Question: In shorts, my desired screen layout is basically a user profile (iOS 7 + Xcode 5). I used UIScrollView as the top level view.

The region with black background will show user photos. I'm wondering if I could use a UICollectionView here, or there's a better way to implement it. The UICollectionView in this case shouldn't be able to scroll itself, it just shows all cells, while the scrolling work is handled by the outermost UIScrollView.
I read following posts:
<URL>
<URL>
<URL>
Some said it's not possible (or at least, weird) implemeting UICollectionView inside UIScrollView because UIScrollView is UICollectionView's superclass which leads to unexpected behaviour. Some said it should be implemented in another way (but I didn't see a clear suggestion).
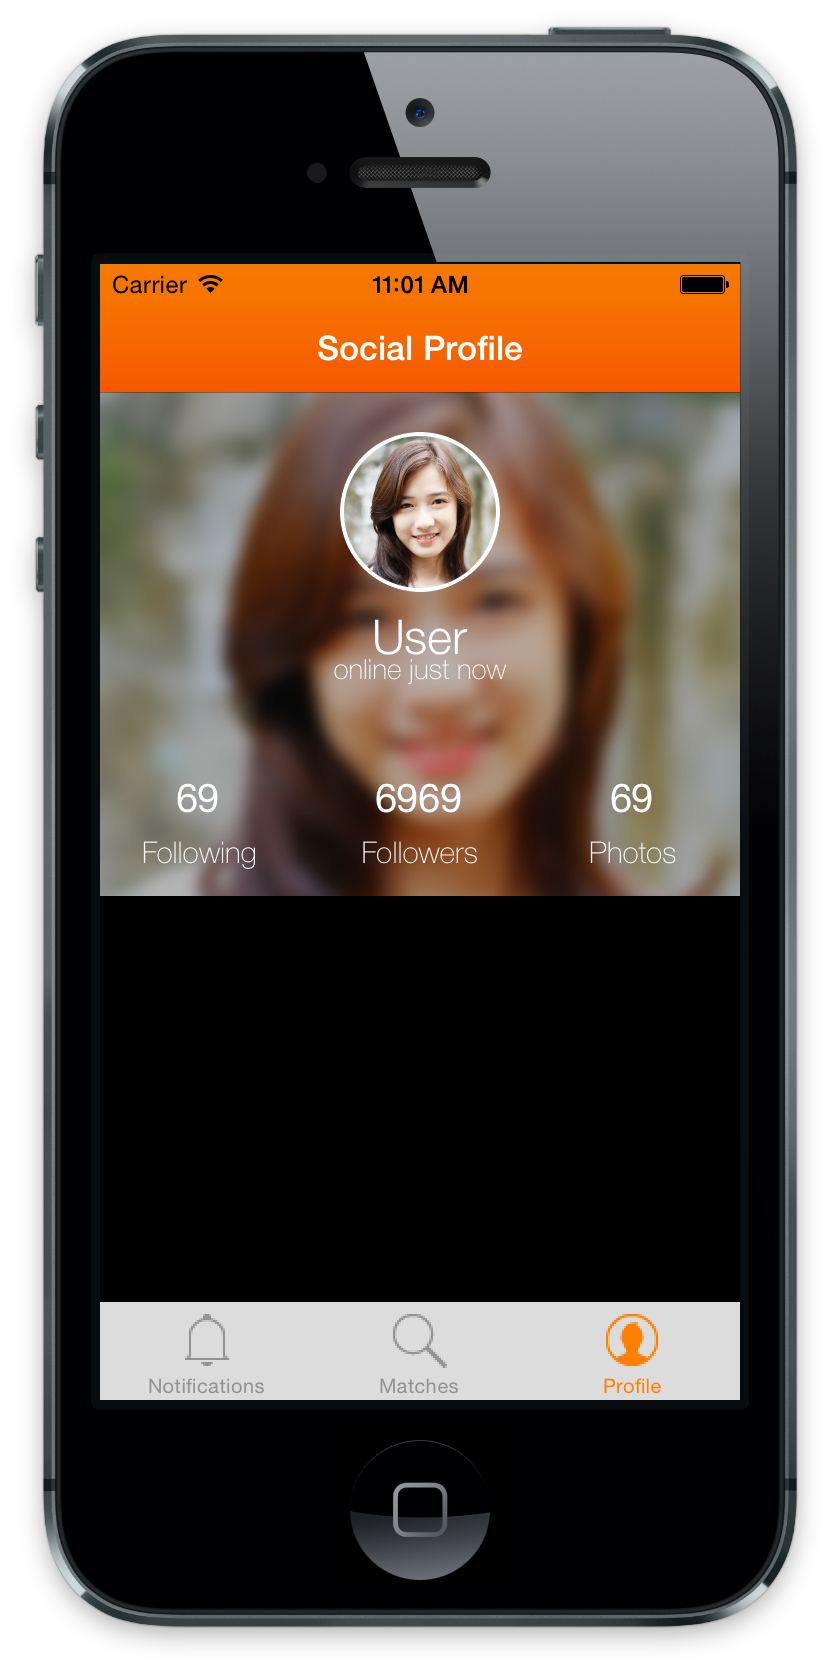
Answer: Yes, you can put a 'UICollectionView' inside a 'UIScrollView'. <URL>. And each row of icons scrolls horizontally - each row is a 'UICollectionView'.
However, it's not clear why need to put a collection view inside a scroll view. It sounds like you only want the photos view to scroll, so just make the photos view be a collection view. Why do you need to put the collection view inside a scroll view?
### UPDATE
Just use a collection view. Set the header of section 0 to the profile info view. You don't need a scroll view.
If you put all the photos in one section, you can set up the header in your storyboard with no code. If you use multiple sections, you'll need to implement 'collectionView:layout:referenceSizeForHeaderInSection:' in your delegate and 'collectionView:viewForSupplementaryElementOfKind:atIndexPath:' in your data source.